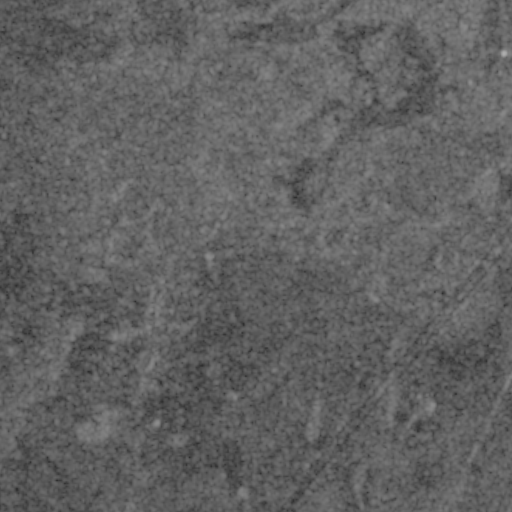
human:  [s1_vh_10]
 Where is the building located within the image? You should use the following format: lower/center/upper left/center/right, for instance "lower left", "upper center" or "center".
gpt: The building is located in the upper right of the image.
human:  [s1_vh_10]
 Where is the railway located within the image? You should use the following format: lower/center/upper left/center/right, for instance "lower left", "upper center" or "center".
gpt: The railway is located in the lower right of the image.
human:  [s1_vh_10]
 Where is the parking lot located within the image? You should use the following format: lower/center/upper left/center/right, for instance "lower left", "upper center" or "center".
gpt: There is no parking lot in the image.

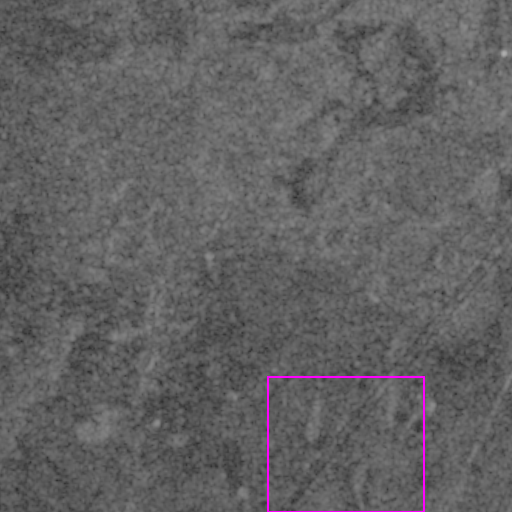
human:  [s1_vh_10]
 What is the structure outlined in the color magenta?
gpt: The structure outlined in magenta is a crop field.
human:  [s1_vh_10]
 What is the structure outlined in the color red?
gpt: There is no red outline.